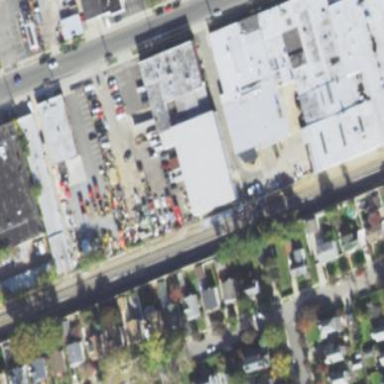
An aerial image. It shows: Commercial building.